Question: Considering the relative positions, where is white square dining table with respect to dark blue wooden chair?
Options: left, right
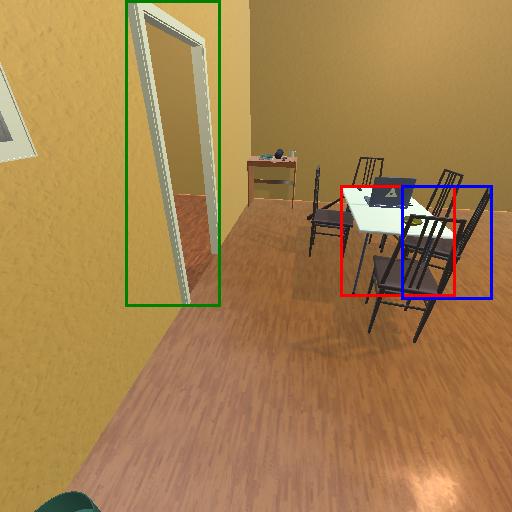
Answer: left